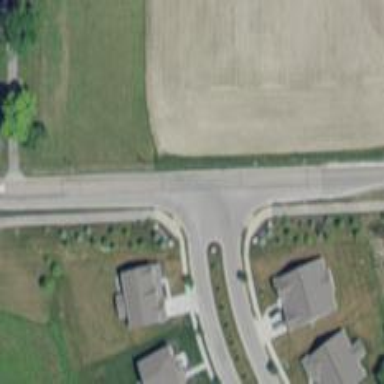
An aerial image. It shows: Unmarked road crossing.